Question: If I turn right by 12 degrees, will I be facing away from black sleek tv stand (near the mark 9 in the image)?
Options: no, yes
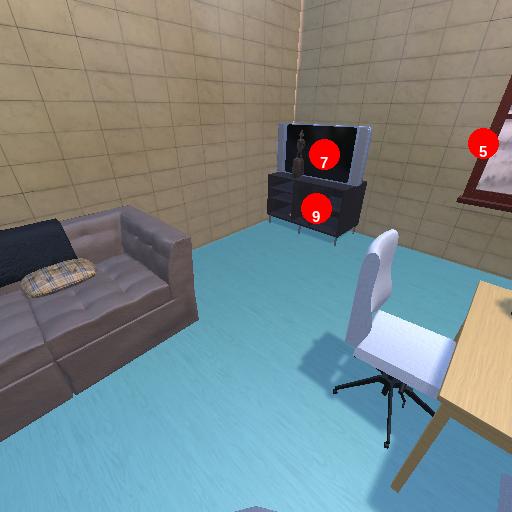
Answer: no